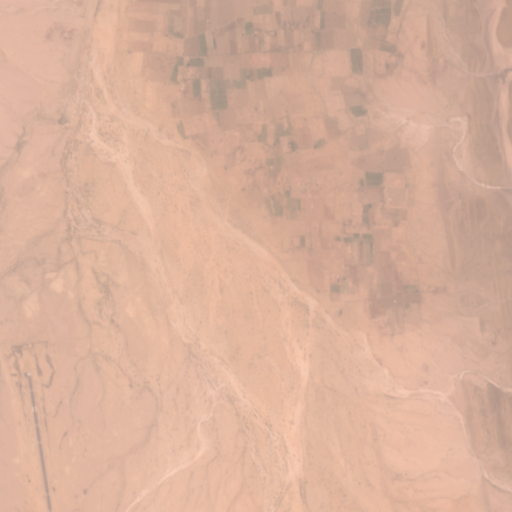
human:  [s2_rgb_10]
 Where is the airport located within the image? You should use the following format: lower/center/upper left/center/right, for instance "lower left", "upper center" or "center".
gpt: The airport is located in the lower left of the image.
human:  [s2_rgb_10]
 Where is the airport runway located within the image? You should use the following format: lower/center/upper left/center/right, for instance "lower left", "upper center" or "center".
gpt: The airport runway is located in the lower left of the image.
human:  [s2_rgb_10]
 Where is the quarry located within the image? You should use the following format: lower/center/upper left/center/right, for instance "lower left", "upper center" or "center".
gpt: There is no quarry in the image.